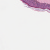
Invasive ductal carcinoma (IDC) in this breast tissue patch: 0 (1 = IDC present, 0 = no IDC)